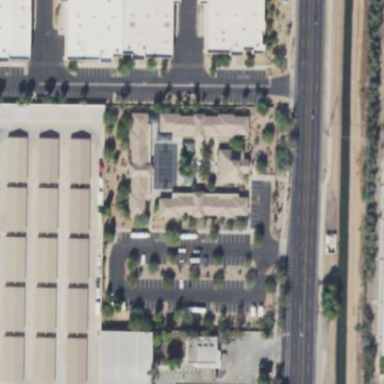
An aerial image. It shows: Storage rental shop.